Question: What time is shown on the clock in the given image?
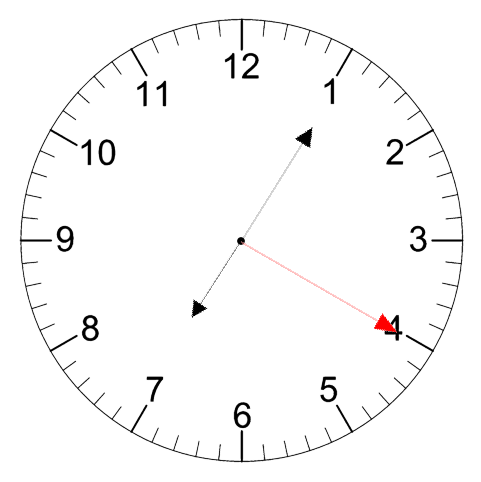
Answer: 07:05:20